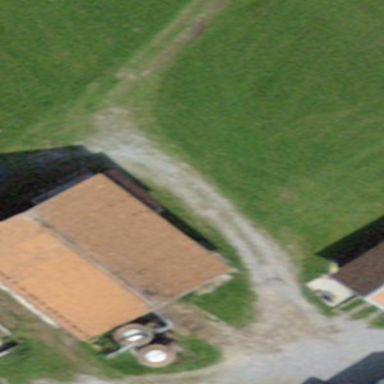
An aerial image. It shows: Barn.